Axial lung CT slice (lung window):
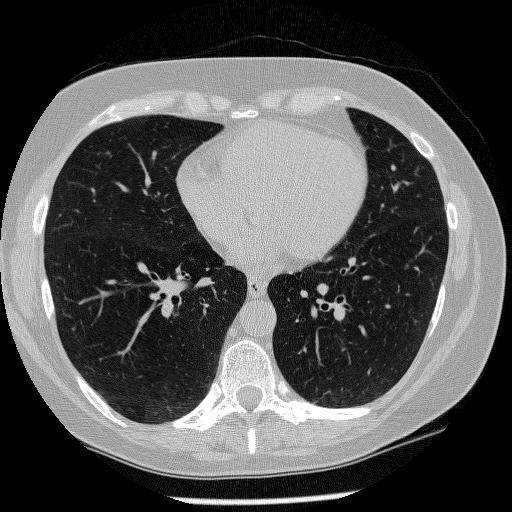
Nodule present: no